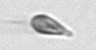
Label: Cryptophyta